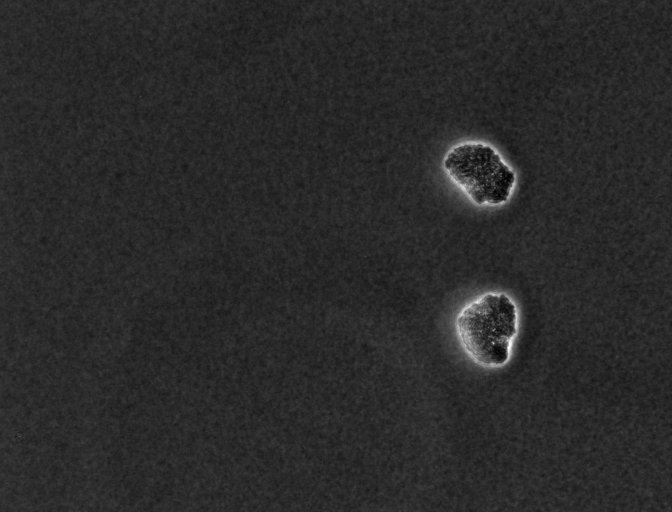
various_fewshot